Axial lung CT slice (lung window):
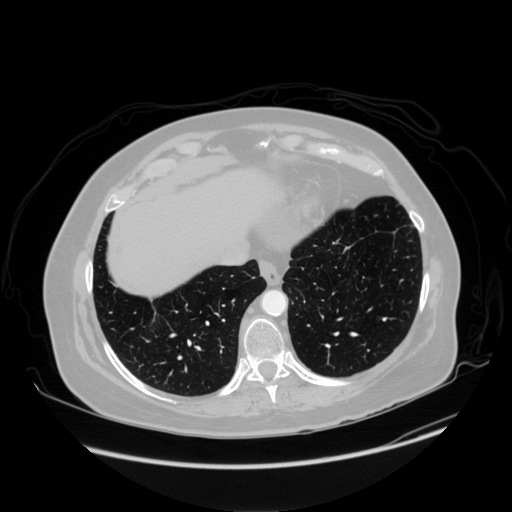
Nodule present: no